Question: Simple question/concept I am trying to grasp, thank you in advance for your help, this community has been a huge tool for me.
Okay so... using this example, below (click the link for video), how do I go about storing the 'likes' hypothetically.

<URL>
Would this be done in a DB? (which would you recommend, I have used MongoDB and have been playing around with google firestore)
How does the data get sent? Is this related to 'state management' in Vue? Is this where tools like nuxt.js and vuex come in handy? (Do these questions even make sense? )
Cheers
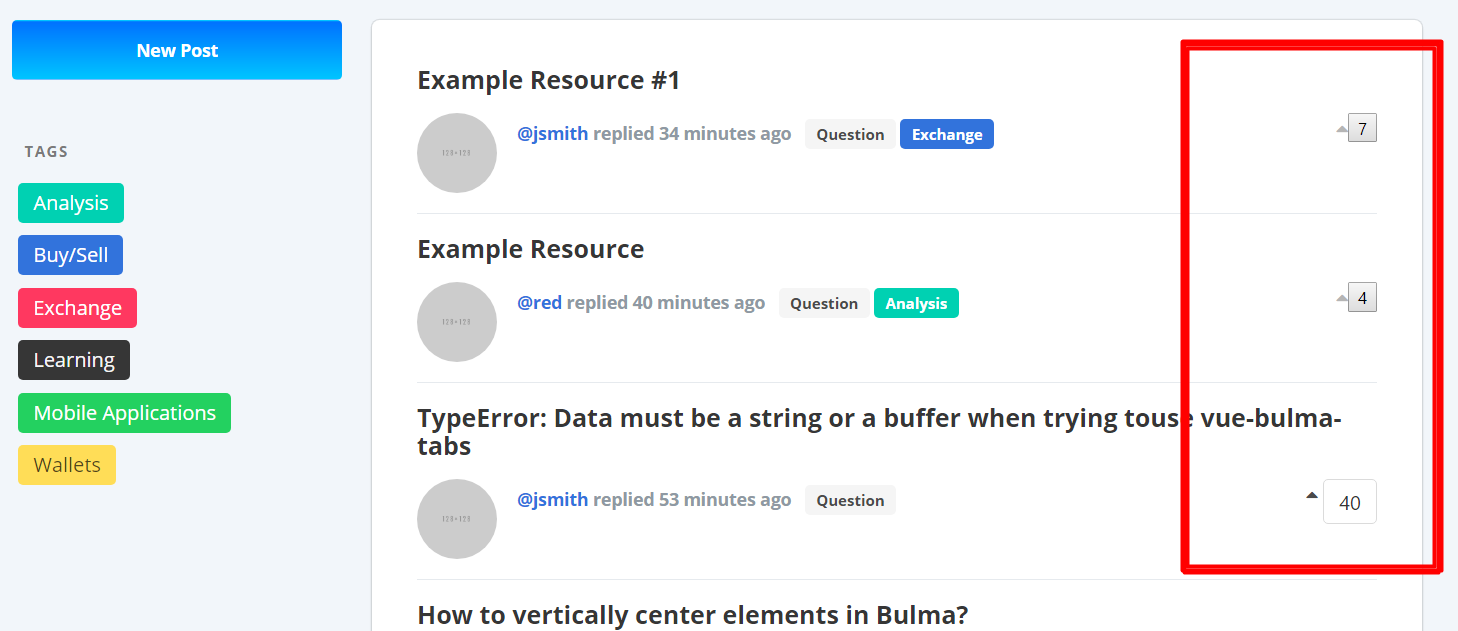
Answer: How to handle a or system is an answer.
You could do your business logic in the backend (like you proposed to do with MongoDB or Firebase) and create your front-end using Nuxt.js. With Vuex you get a centralized state management for your HTTP Request proccess, keeping it easy to maintain.
Check out <URL>, they are highly valuable.